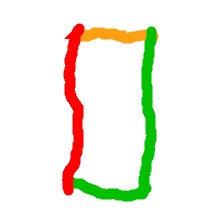
Shape: rectangle